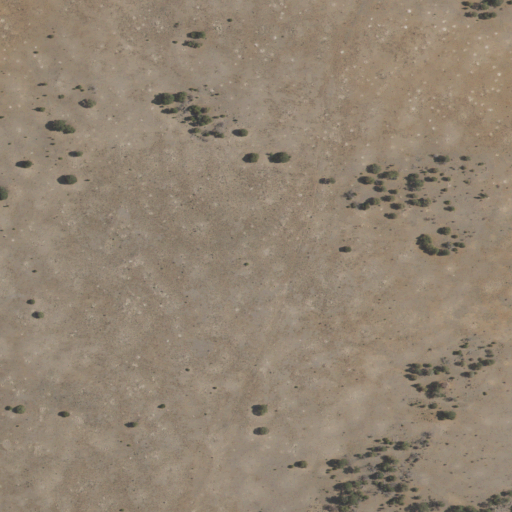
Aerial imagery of bench in New Mexico named El Banquito containing only shrub